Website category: university
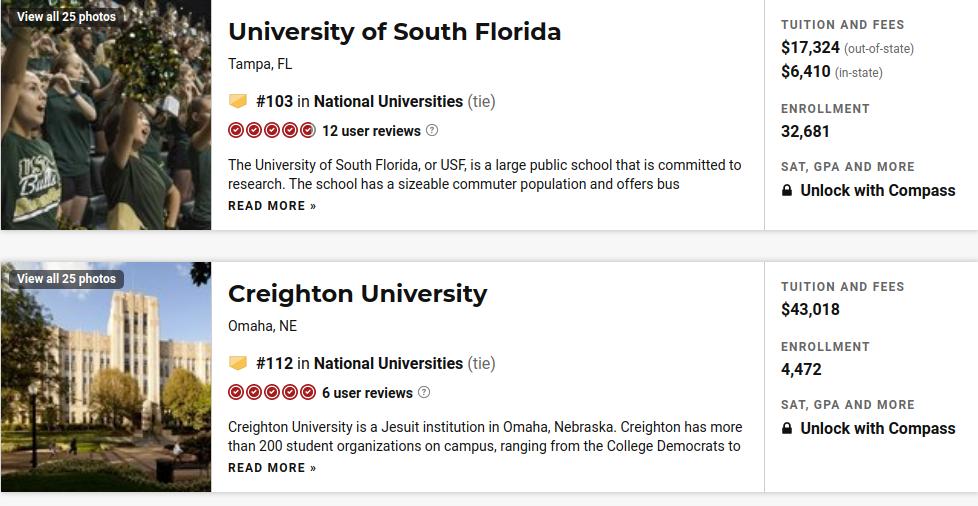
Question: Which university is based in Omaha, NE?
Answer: Creighton University

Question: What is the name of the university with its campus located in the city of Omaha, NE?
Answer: Creighton University

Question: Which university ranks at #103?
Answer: University of South Florida

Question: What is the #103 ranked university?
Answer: University of South Florida

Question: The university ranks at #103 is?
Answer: University of South Florida

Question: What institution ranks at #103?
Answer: University of South Florida

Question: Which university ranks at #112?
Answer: Creighton University

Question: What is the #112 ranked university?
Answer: Creighton University

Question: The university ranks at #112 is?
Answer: Creighton University

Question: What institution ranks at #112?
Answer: Creighton University